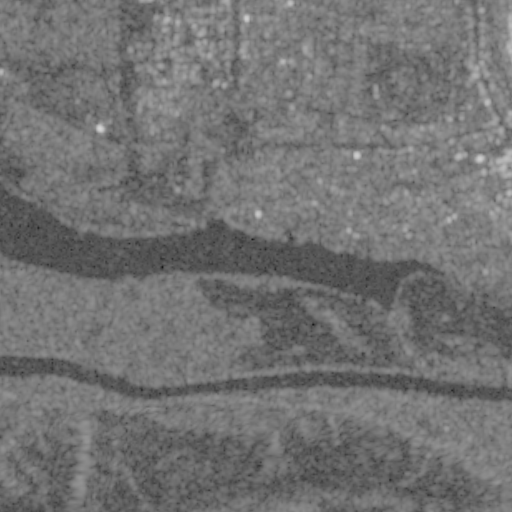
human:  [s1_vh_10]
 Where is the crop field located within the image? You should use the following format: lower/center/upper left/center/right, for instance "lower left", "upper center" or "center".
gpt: The crop field is located in the lower left of the image.
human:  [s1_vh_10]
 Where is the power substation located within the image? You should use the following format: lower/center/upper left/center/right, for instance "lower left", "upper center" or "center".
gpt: The power substation is located in the upper right of the image.
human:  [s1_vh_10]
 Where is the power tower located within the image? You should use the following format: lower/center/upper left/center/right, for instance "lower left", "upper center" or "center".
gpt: The power tower is located in the left of the image.
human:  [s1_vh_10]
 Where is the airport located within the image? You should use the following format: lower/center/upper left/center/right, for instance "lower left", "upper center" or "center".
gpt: There is no airport in the image.

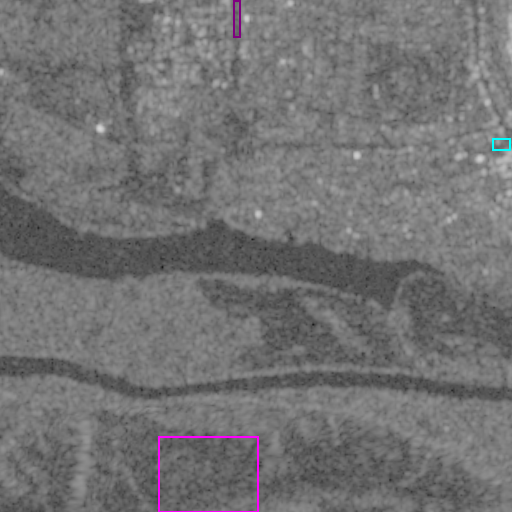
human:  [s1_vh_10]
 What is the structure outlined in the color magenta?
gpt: The structure outlined in magenta is a crop field.
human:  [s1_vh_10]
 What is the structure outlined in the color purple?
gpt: The structure outlined in purple is a park.
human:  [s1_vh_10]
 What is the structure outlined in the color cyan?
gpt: The structure outlined in cyan is a parking lot.
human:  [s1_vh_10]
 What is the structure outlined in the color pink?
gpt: There is no pink outline.